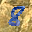
Label: 8